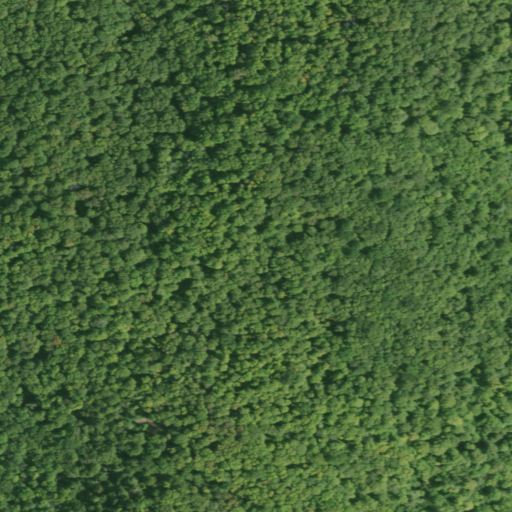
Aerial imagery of mountain in New York named Heaven Hill containing deciduous forest and mixed forest